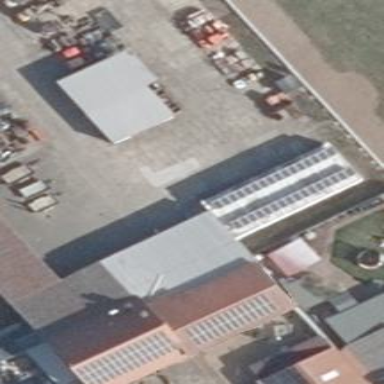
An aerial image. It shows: Building equipped with small solar photovoltaic panel for generating electricity.